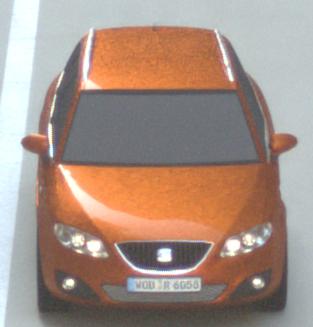
Make: SEAT
Model: Exeo ST 1.6
Detailed model: Exeo (3R) ST
Model produced from: 2010/05
Model produced until: 2010/08
Doors: 5
Color: orange
Road condition: dry road
Daytime: morning or afternoon
Contrast: medium contrast